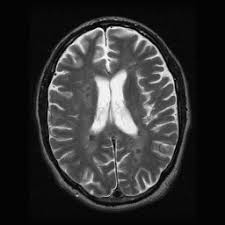
Label: notumor